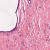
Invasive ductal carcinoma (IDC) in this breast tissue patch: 0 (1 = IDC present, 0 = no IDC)